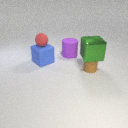
small brown rubber cylinder in front of large blue rubber cube